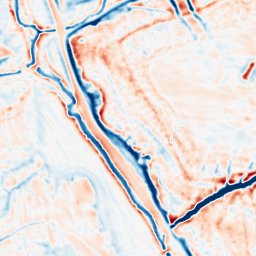
Category: multiscale
Decomposition family: dog_multiscale
Decomposition parameters: sigma_ratio: 1.4
n_scales: 4
base_sigma: 1
Upsampling method: sinc_hamming
Upsampling parameters: scale: 4
kernel_size: 16
Upsampling scale: 4